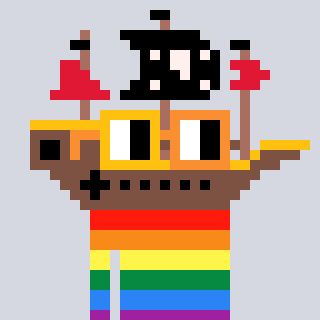
a pixel art character with square yellow and orange glasses, a pirateship-shaped head and a grayscale-colored body on a cool background